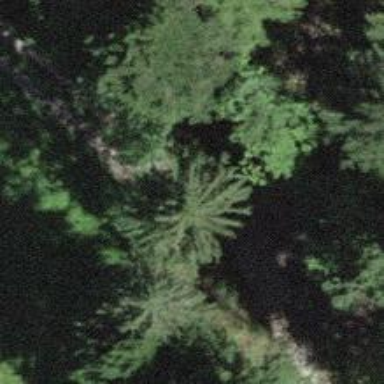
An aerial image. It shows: Culvert tunnel.